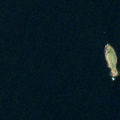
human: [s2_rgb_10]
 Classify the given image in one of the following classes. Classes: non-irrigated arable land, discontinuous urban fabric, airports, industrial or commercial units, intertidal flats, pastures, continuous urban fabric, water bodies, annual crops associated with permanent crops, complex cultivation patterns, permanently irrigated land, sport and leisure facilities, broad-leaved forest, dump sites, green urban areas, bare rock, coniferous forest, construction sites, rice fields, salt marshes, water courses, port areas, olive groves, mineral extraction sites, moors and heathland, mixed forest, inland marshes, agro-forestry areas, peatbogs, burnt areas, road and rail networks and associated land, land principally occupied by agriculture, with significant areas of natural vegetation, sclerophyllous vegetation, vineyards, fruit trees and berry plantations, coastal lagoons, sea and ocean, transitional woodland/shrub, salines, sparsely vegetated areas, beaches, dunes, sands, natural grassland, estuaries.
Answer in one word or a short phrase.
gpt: sea and ocean